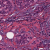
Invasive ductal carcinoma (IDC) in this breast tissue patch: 1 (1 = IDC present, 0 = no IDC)